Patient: sex F, age 43
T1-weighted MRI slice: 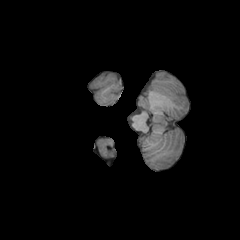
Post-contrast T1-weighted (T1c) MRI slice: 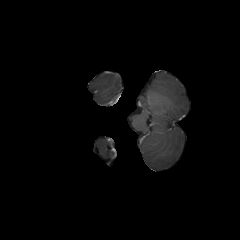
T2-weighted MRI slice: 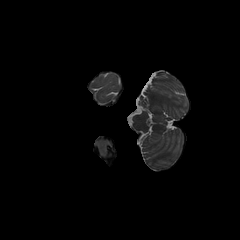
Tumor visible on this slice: no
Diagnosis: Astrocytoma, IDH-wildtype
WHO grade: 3